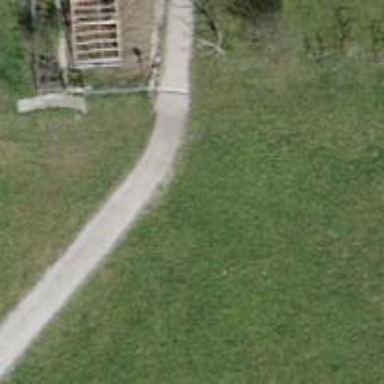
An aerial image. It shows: Compacted track with grade2 surface.